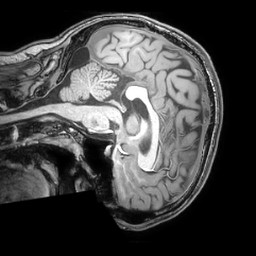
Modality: T1w
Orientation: sagittal
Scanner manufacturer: philips
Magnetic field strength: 3 T
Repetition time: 0.008 s
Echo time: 0.0035 s